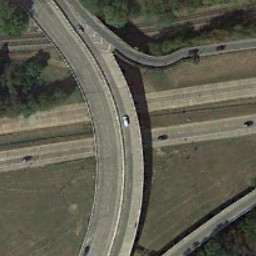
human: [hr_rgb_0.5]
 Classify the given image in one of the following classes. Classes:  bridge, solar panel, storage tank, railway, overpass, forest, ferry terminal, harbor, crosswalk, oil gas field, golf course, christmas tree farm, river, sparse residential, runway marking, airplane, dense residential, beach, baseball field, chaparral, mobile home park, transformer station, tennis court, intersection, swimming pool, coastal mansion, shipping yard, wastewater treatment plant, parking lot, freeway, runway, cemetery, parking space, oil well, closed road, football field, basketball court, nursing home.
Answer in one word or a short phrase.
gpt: overpass